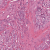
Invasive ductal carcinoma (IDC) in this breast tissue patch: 1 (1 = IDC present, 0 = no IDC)